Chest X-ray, PA view. Patient: 36 years old, sex M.
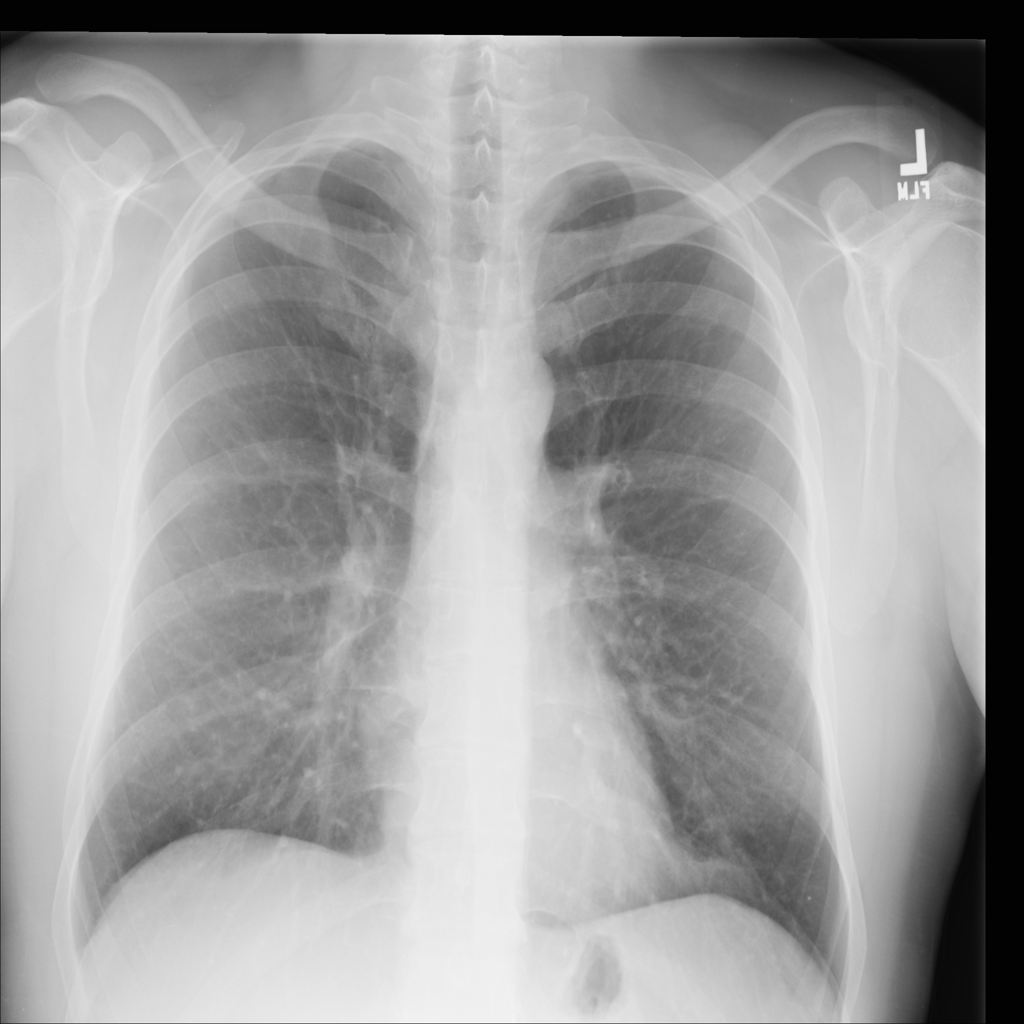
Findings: Atelectasis